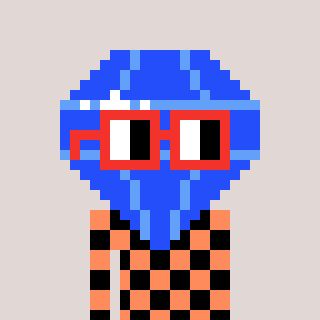
a pixel art character with square red glasses, a blue diamond-shaped head and a peachy-colored body on a warm background